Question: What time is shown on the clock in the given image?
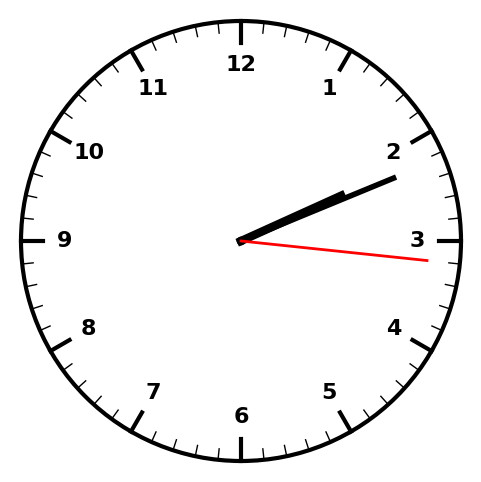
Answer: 02:11:16